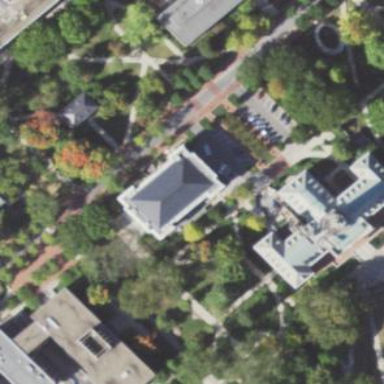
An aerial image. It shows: University building which includes theatre.